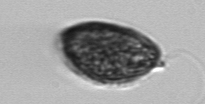
Label: Prorocentrum_micans